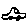
Label: car